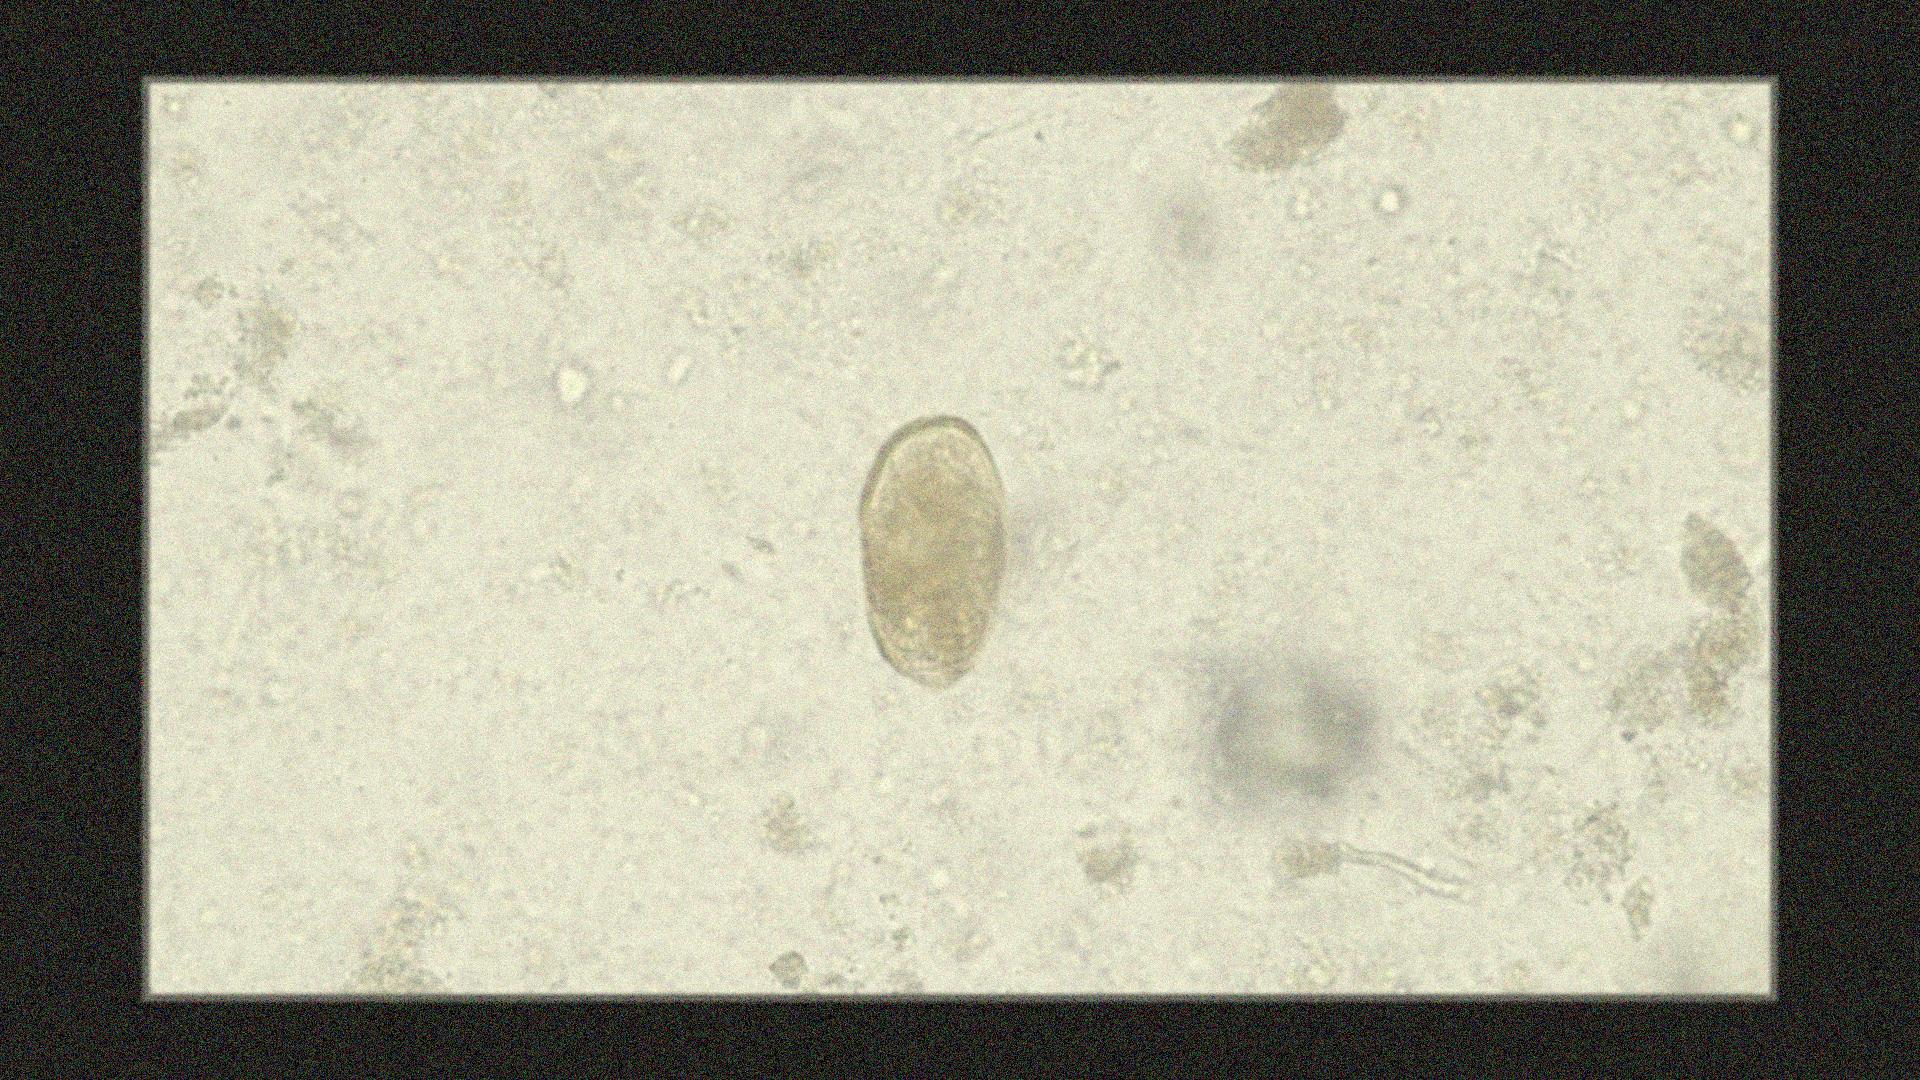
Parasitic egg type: Paragonimus spp